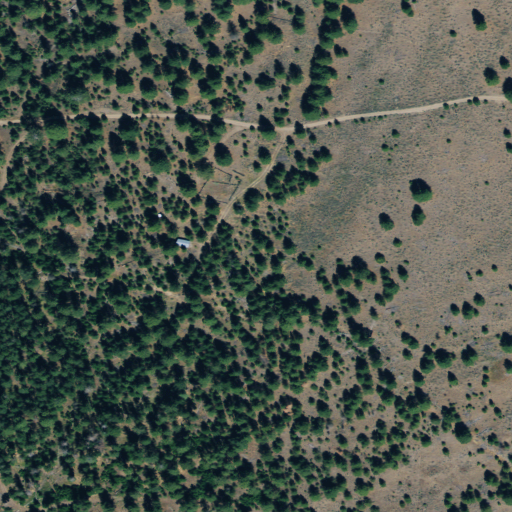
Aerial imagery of valley in Oregon named Payton Gulch containing evergreen forest, shrub, and open development